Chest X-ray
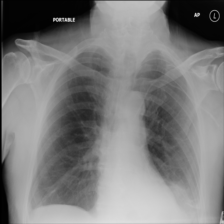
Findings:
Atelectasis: positive
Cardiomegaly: negative
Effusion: positive
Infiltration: negative
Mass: negative
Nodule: negative
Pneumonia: negative
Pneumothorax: negative
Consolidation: negative
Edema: negative
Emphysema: negative
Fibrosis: negative
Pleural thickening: negative
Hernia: negative